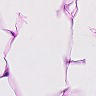
Metastatic tissue present: no